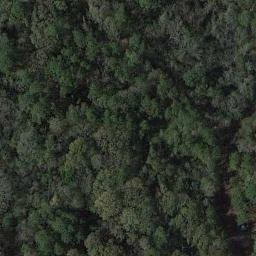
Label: forest